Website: home-depot
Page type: customer-info-address
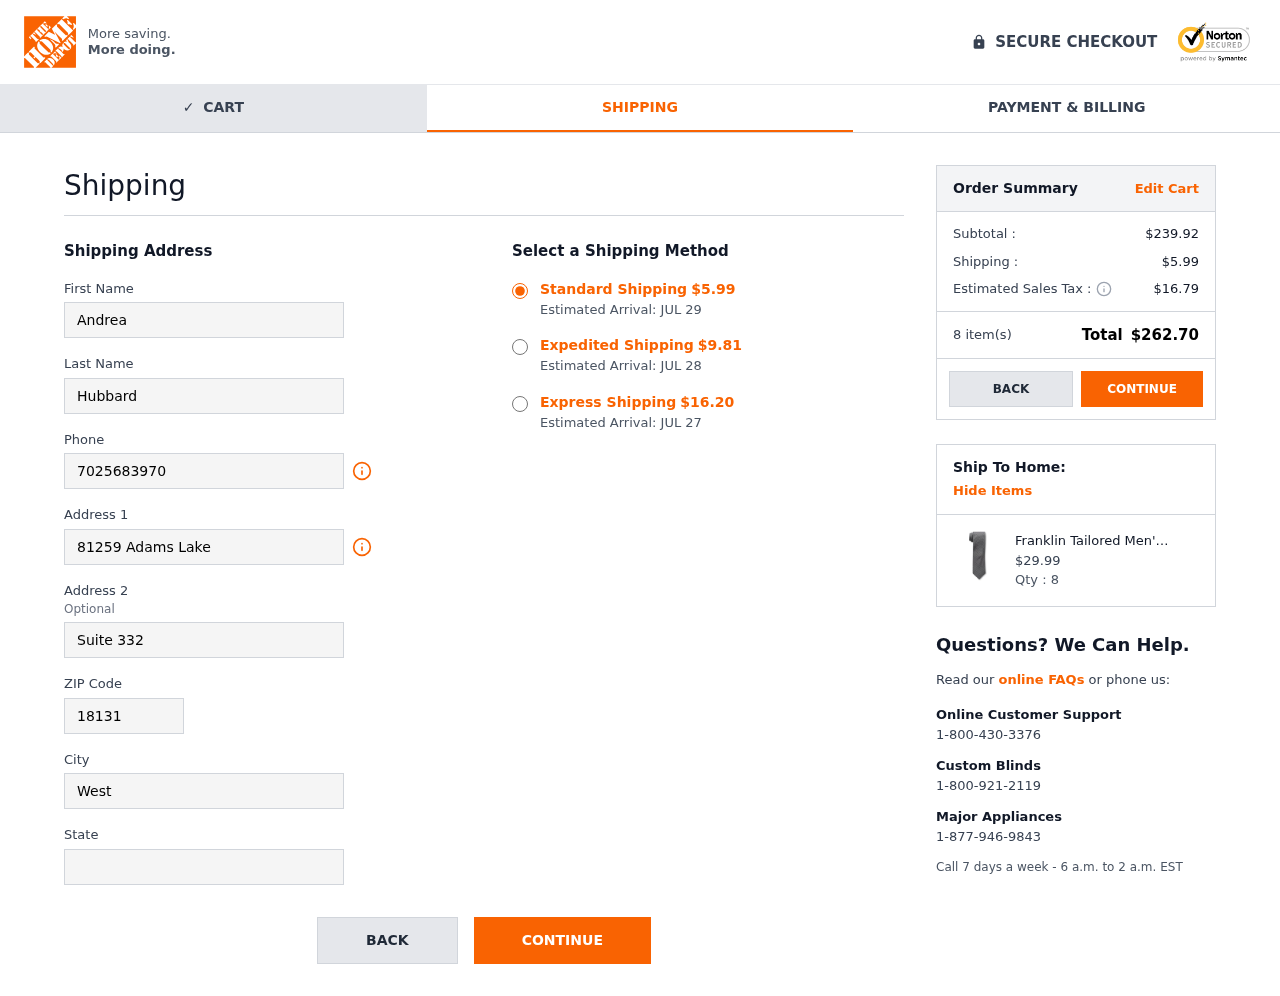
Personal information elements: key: PII_CITY
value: West Courtneyport
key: PII_FIRSTNAME
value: Andrea
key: PII_LASTNAME
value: Hubbard
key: PII_PHONE
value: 7025683970
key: PII_POSTCODE
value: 18131
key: PII_STATE
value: Louisiana
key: PII_STREET
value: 81259 Adams Lake
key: PII_STREET2
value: Suite 332
Product elements: key: PRODUCT1_NAME
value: Franklin Tailored Men's Small Circle Tie, Black
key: PRODUCT1_PRICE
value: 29.99
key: PRODUCT1_QUANTITY
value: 8
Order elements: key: ORDER_SHIPPING_COST
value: $5.99
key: ORDER_DELIVERY_DATE
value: Estimated Arrival: JUL 29
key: ORDER_SHIPPING_COST_EXPEDITED
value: $9.81
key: ORDER_DELIVERY_DATE_EXPEDITED
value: Estimated Arrival: JUL 28
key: ORDER_SHIPPING_COST_EXPRESS
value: $16.20
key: ORDER_DELIVERY_DATE_EXPRESS
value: Estimated Arrival: JUL 27
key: ORDER_SUBTOTAL
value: $239.92
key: ORDER_TAX
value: $16.79
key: ORDER_NUM_ITEMS
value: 8 item(s)
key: ORDER_TOTAL
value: $262.70